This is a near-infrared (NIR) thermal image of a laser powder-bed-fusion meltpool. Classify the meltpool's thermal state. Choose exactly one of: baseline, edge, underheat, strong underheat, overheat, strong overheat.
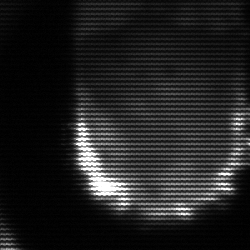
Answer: baseline